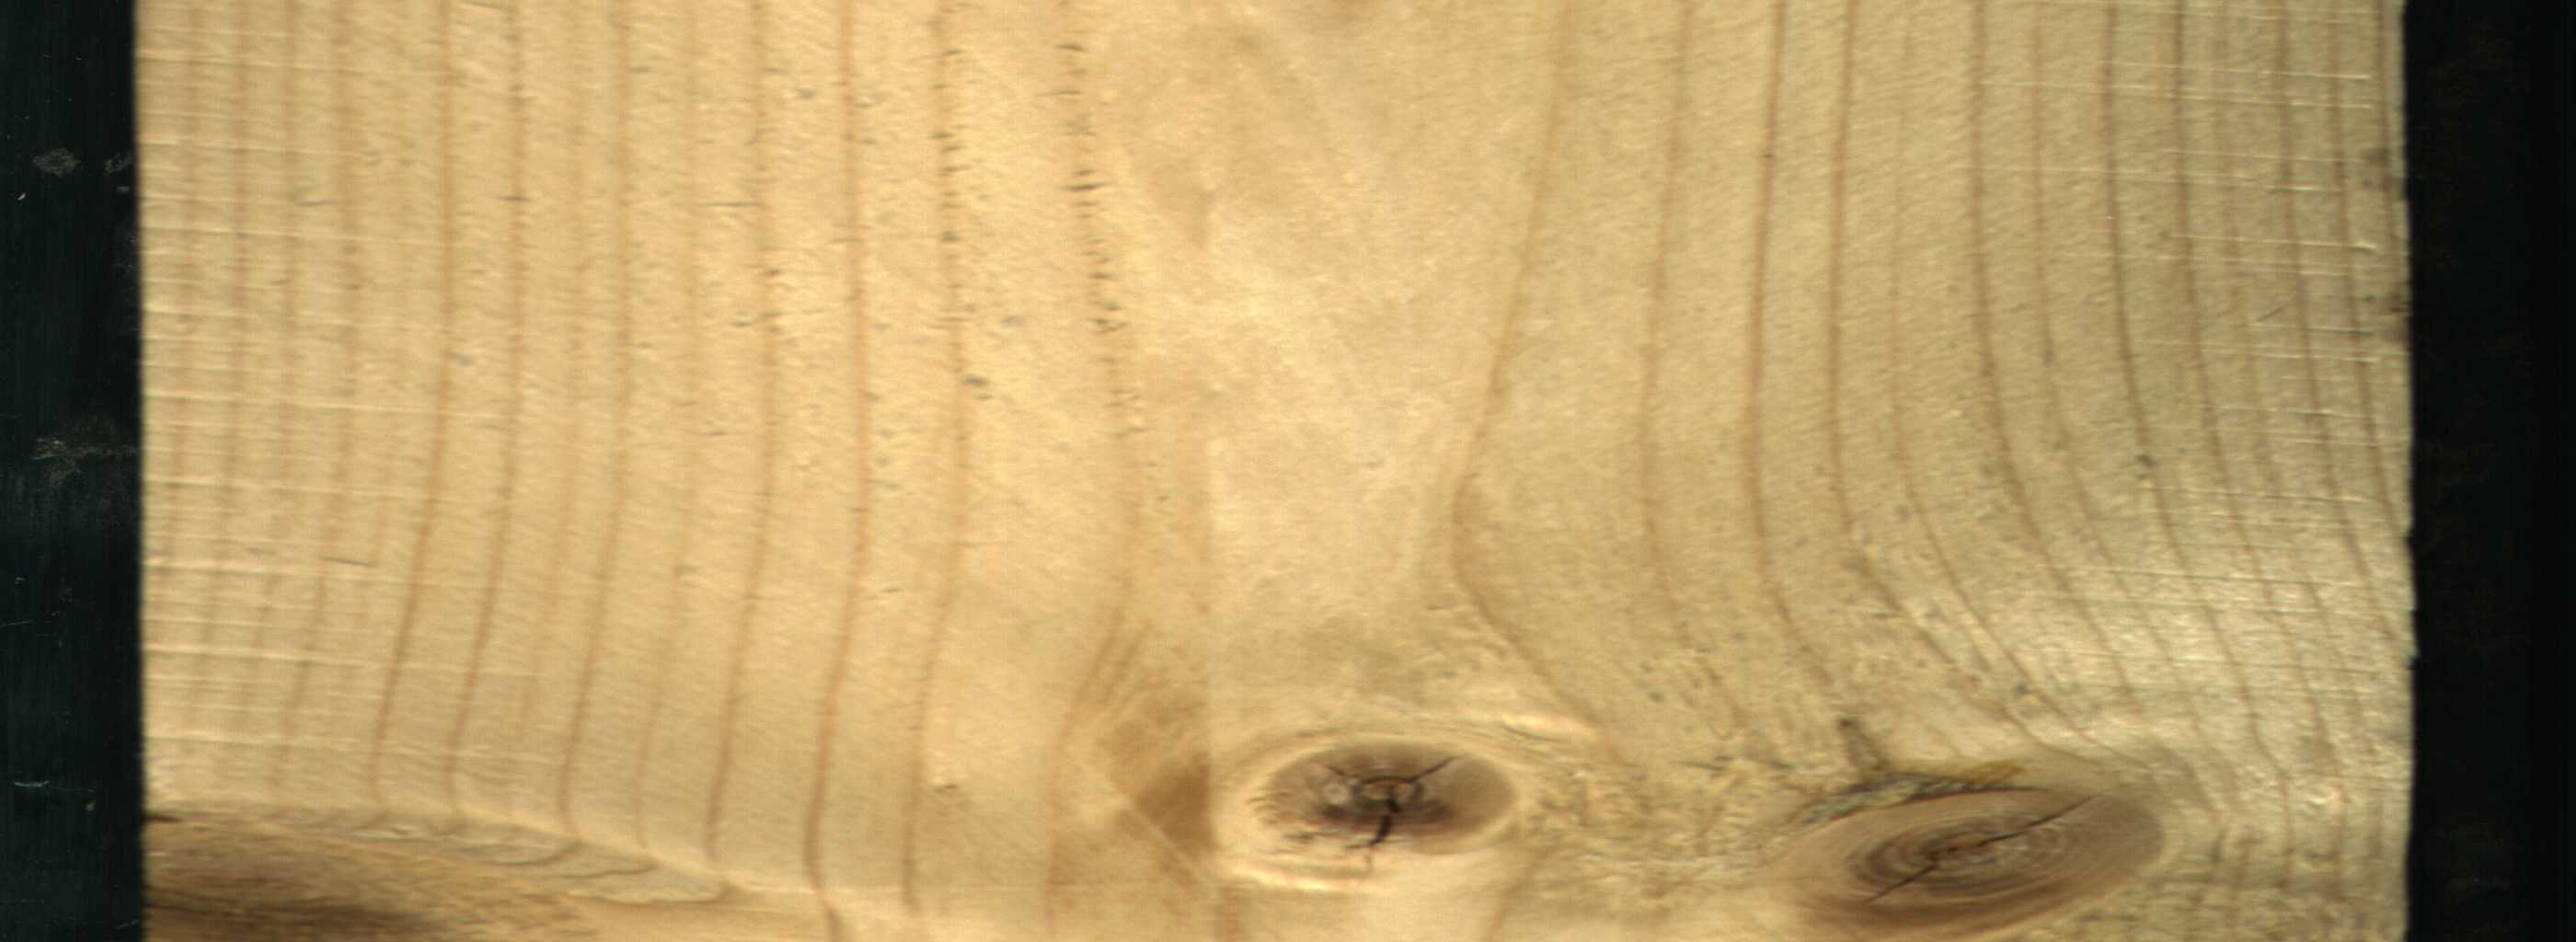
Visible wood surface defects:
knot_with_crack
knot_with_crack
Live_Knot